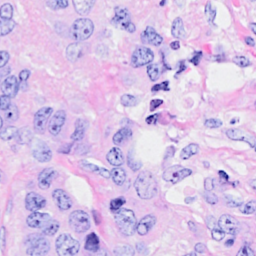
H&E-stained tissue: Breast